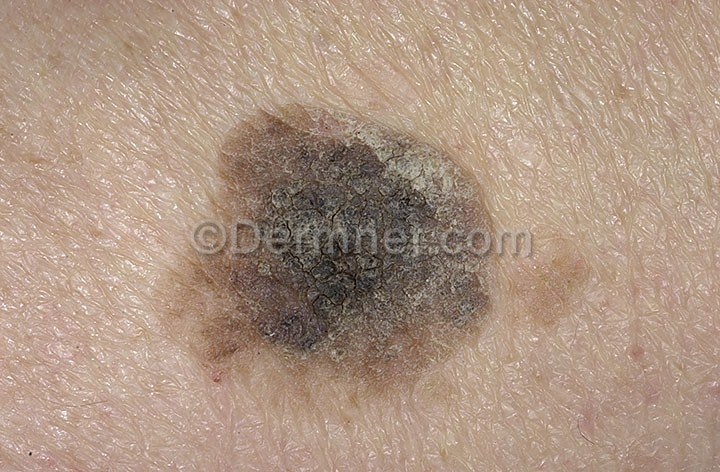
Disease: Seborrheic Keratoses and other Benign Tumors